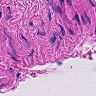
Metastatic tissue present: no